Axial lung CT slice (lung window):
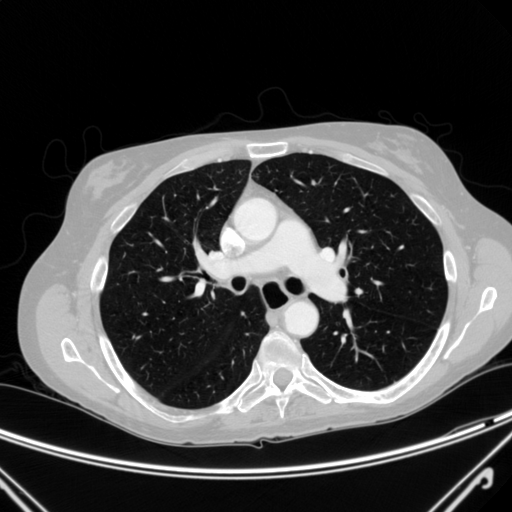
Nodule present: no